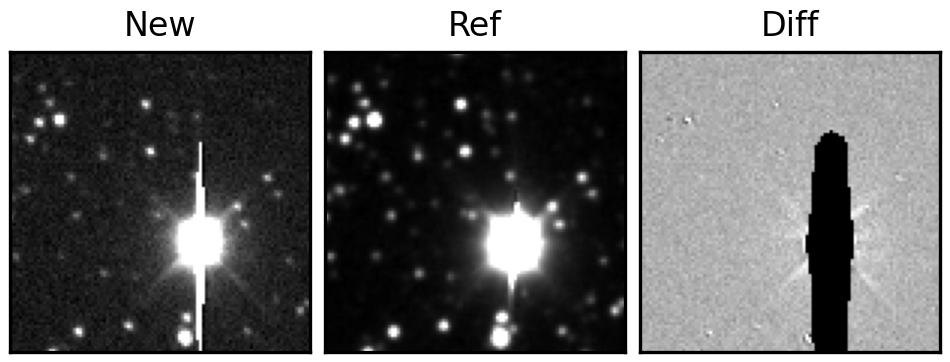
Label: bogus